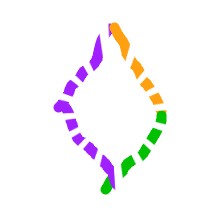
Shape: rhombus